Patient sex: F
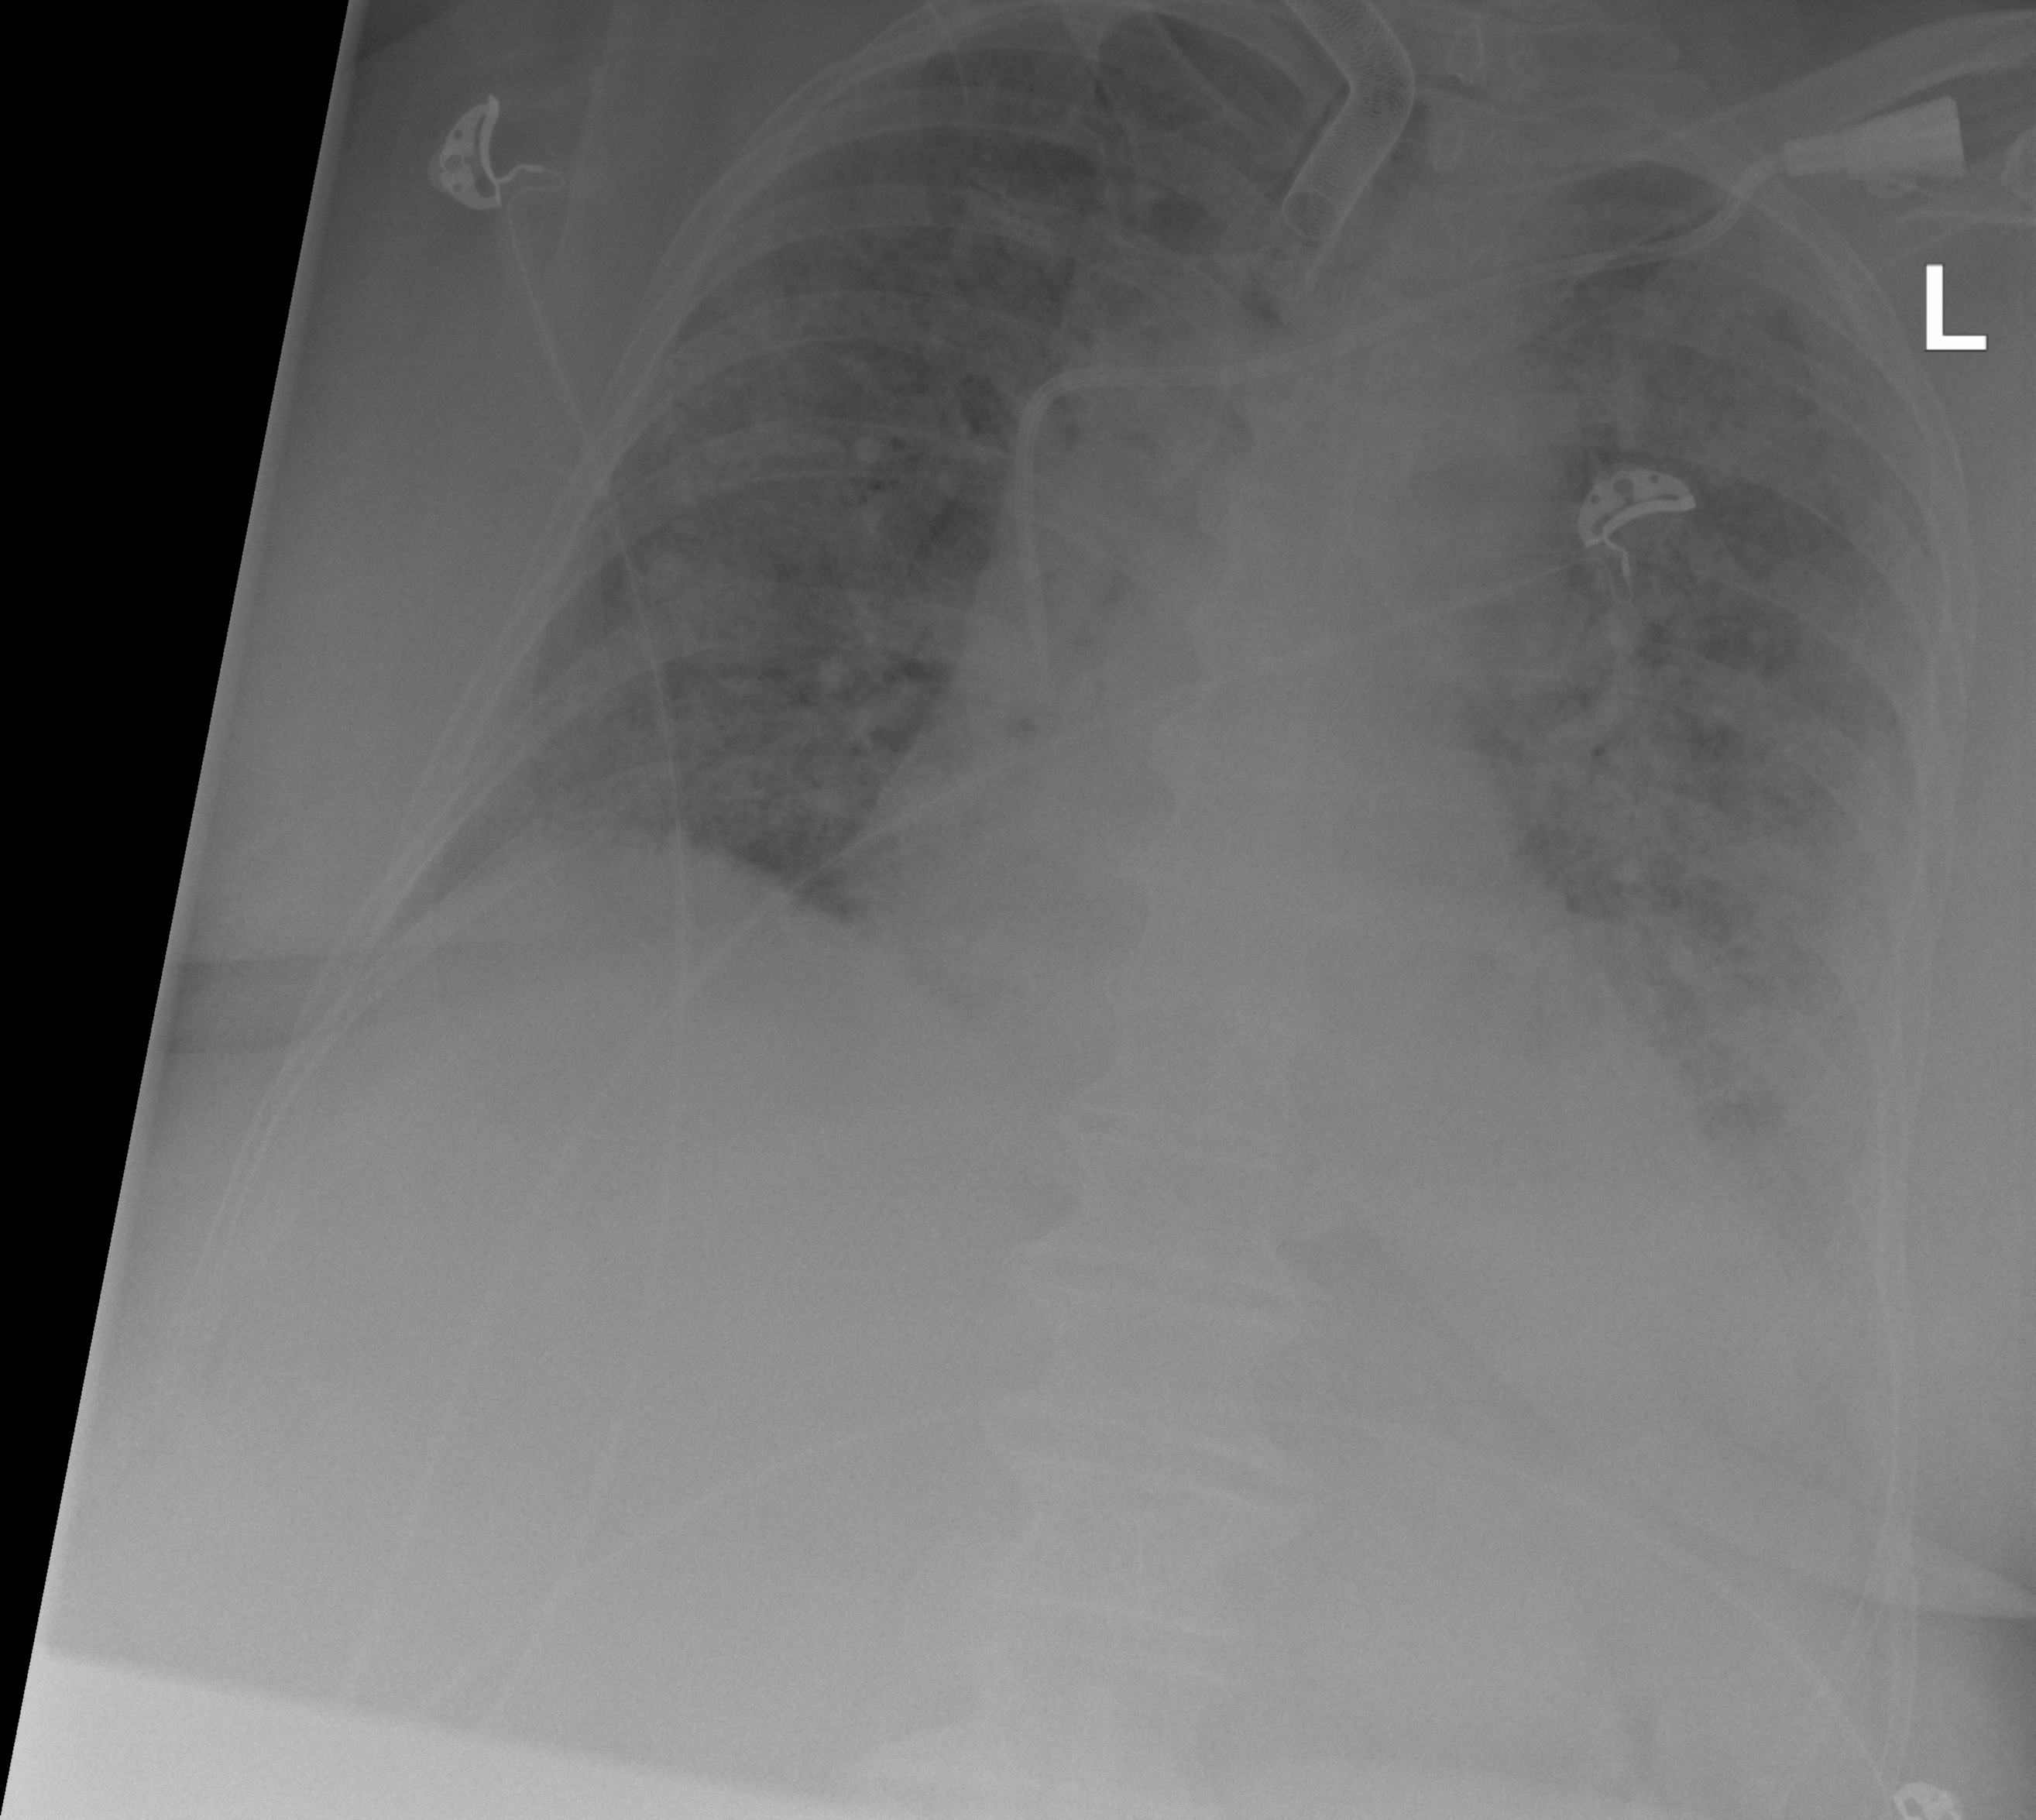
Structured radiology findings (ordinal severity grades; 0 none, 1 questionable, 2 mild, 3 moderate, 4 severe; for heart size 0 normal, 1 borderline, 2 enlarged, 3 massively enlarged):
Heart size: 2
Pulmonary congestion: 2
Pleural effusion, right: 0
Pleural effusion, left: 2
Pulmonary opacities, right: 3
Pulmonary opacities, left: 4
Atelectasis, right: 3
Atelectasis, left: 3